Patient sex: F
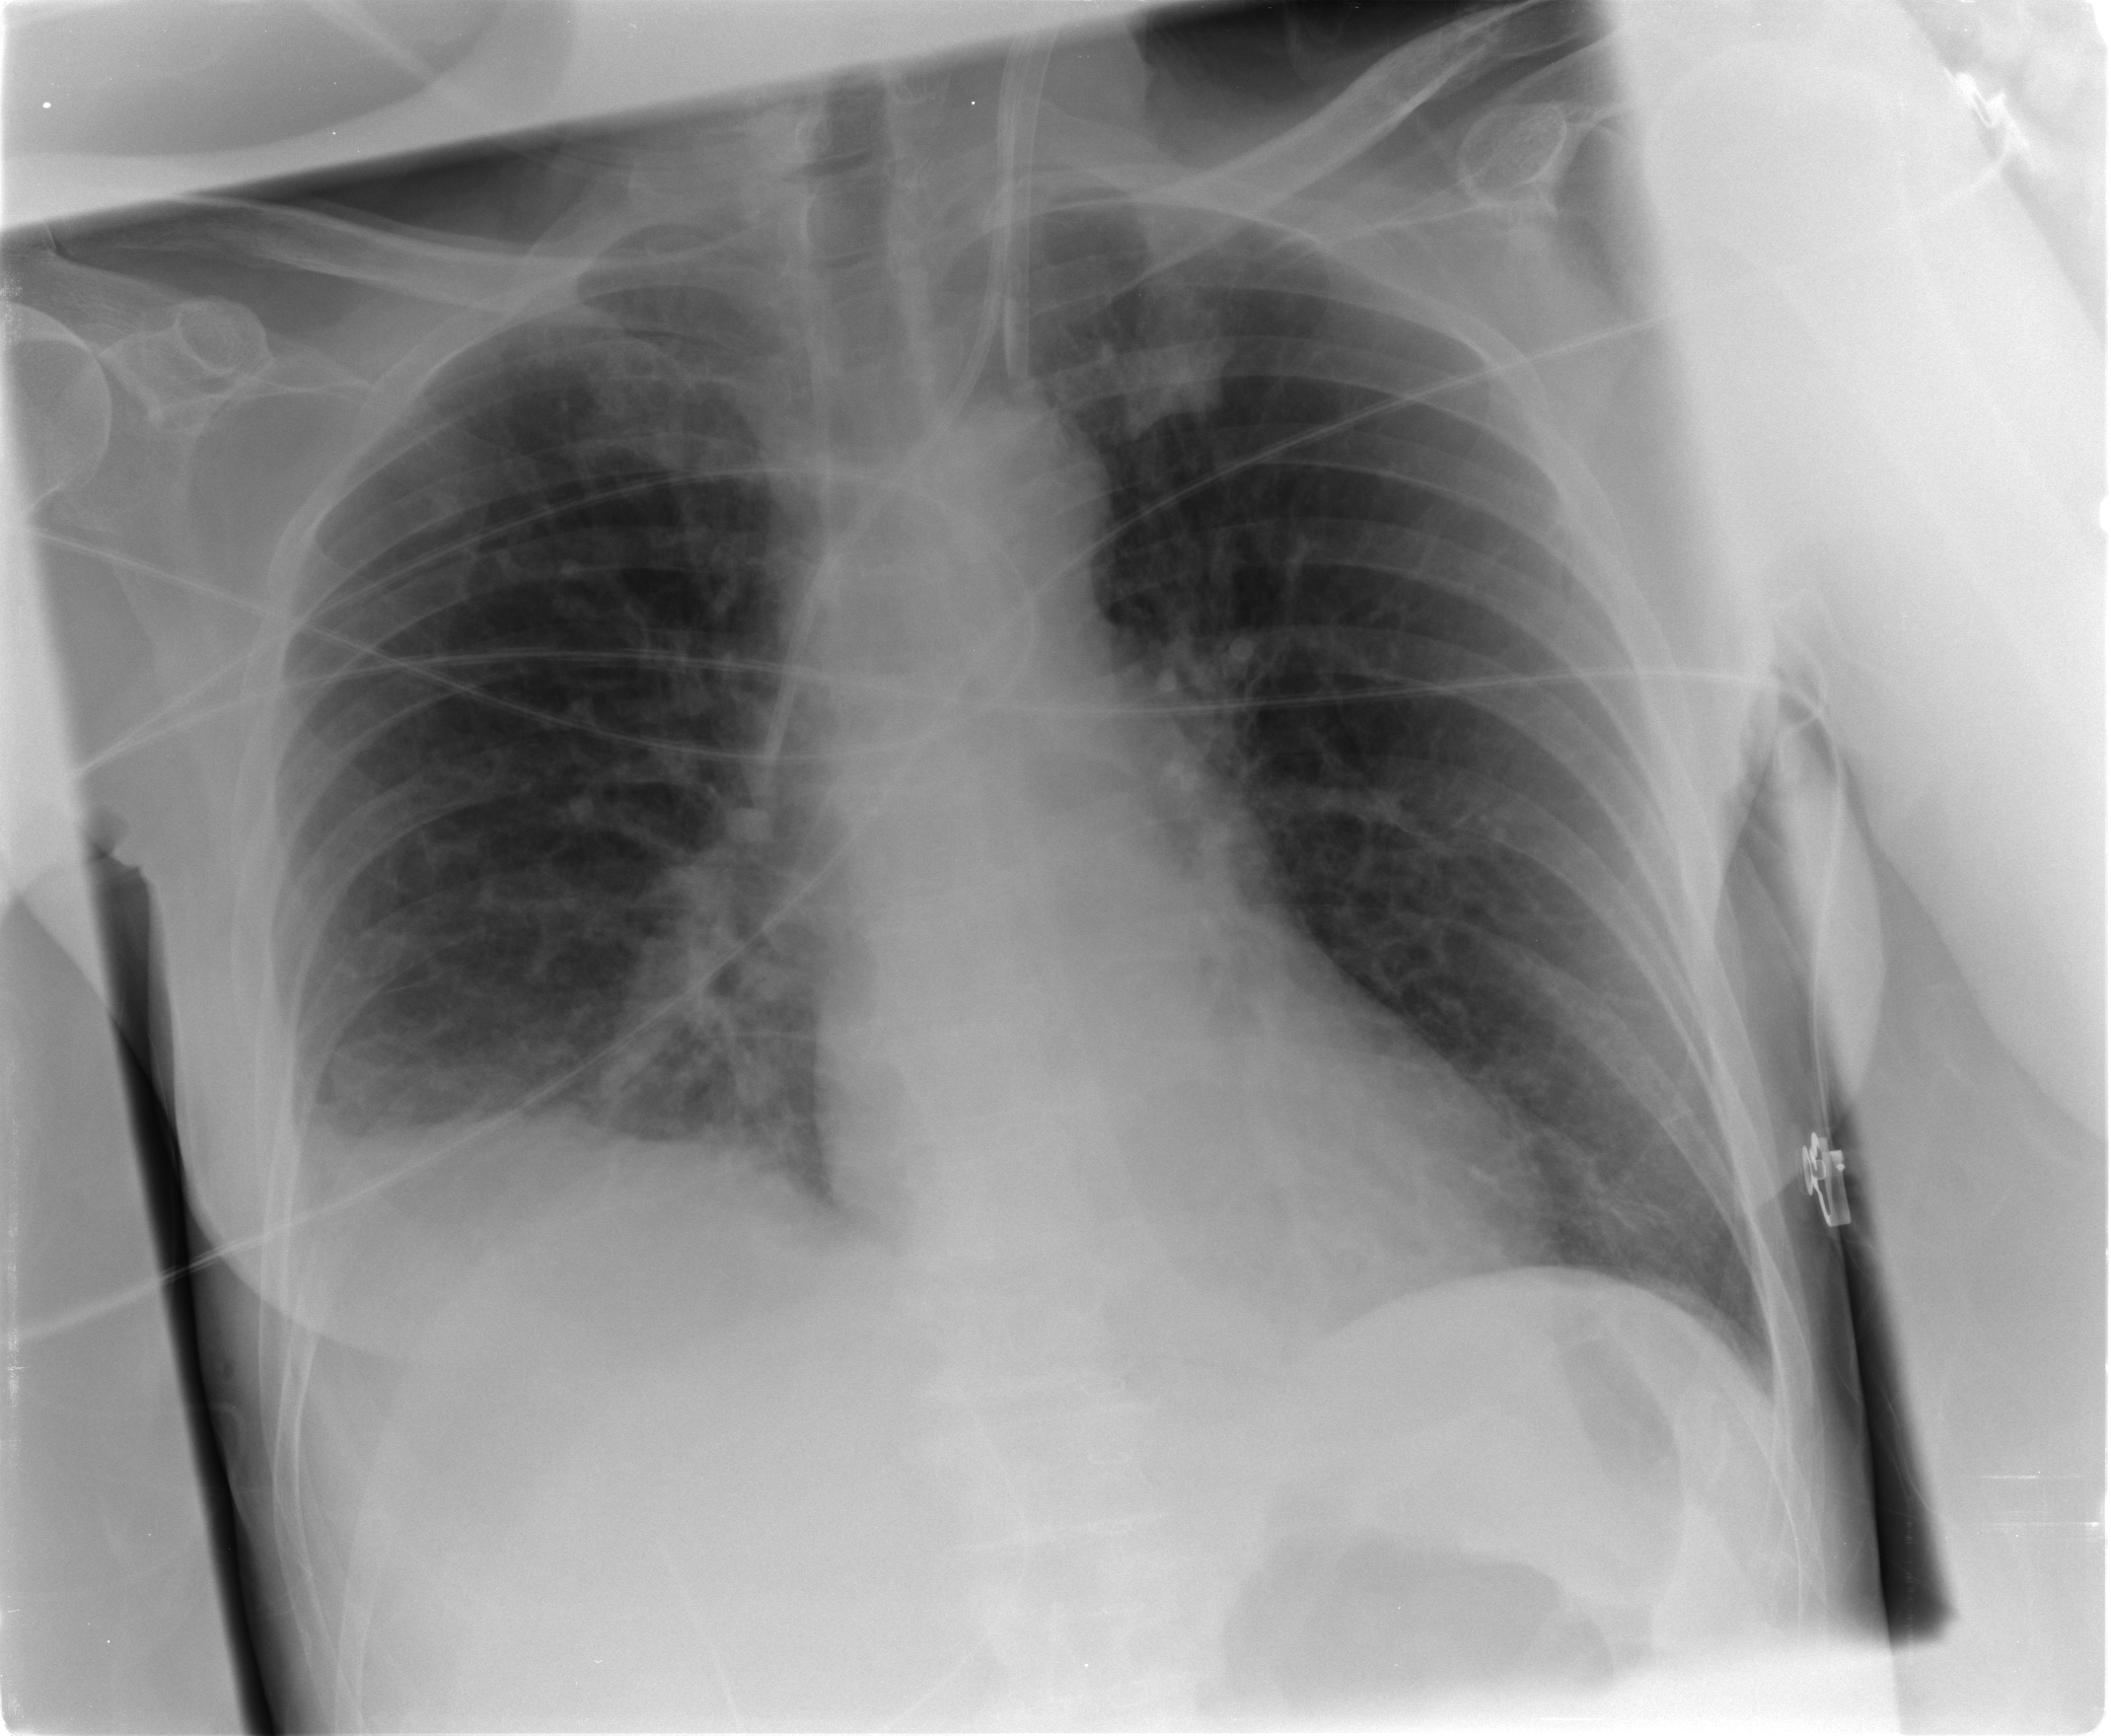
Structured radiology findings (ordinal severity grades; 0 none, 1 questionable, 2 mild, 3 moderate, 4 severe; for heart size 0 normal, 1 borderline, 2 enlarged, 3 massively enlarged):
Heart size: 0
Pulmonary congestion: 0
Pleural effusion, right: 2
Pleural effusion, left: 0
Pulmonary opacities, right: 0
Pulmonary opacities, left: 0
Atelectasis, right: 2
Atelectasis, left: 0